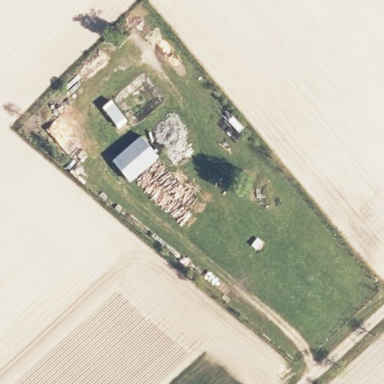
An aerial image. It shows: Farmyard area.